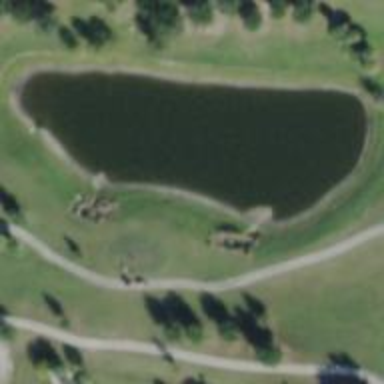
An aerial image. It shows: Peaceful pond surrounded by nature.